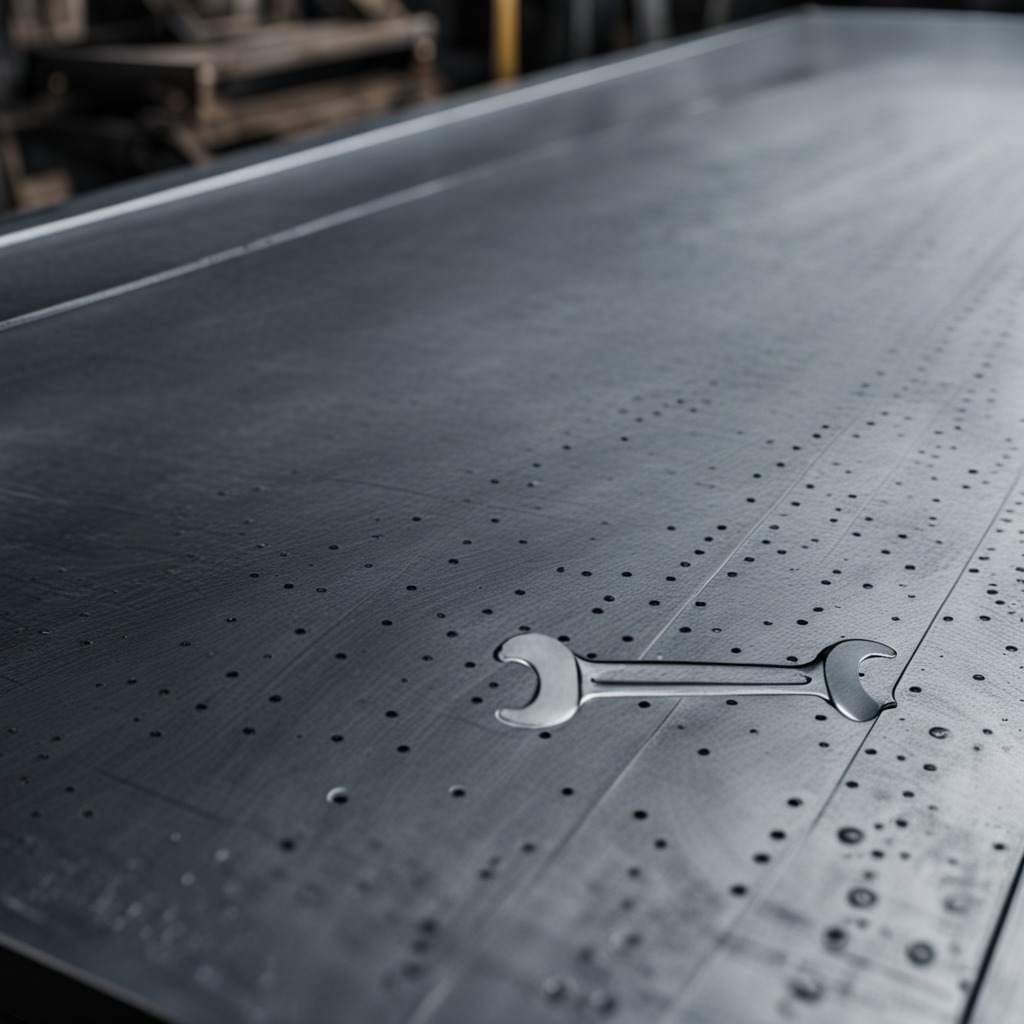
An wrench is lying on a cold steel table in a mining workshop.